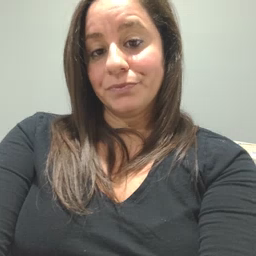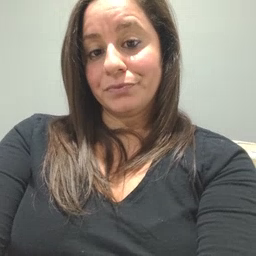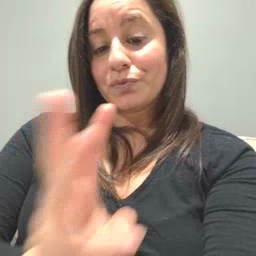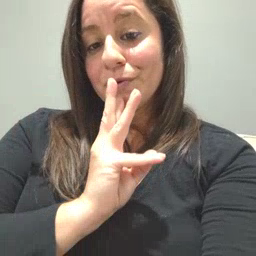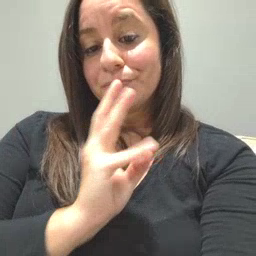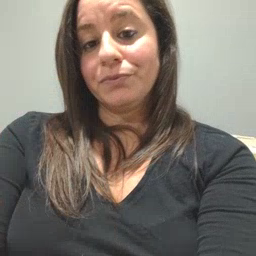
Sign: water